Interaction volume radius: 10 \u00c5
Interaction volume height: 25 \u00c5
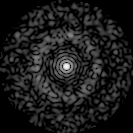
Disorder parameter: 0.858